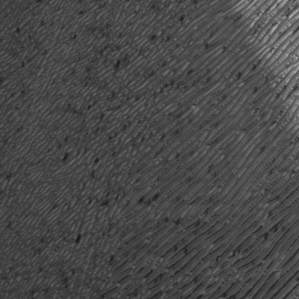
Label: frost